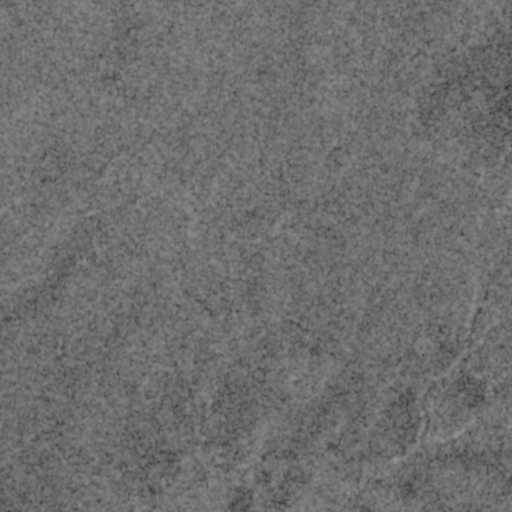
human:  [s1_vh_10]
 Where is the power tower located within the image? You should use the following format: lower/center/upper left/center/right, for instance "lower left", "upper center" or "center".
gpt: The power tower is located in the lower right of the image.
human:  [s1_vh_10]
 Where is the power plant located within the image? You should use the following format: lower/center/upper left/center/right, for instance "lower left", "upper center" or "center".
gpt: There is no power plant in the image.

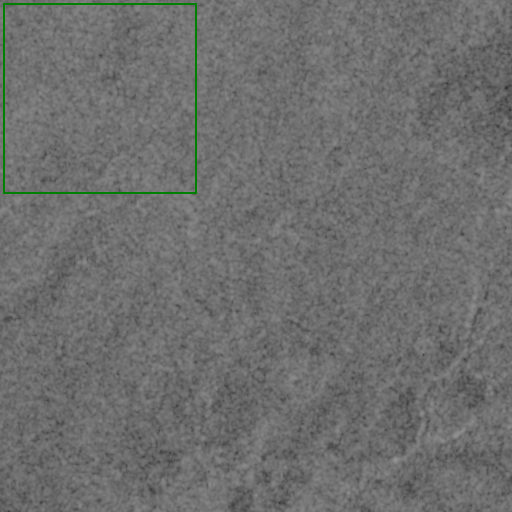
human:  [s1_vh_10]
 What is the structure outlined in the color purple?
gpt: There is no purple outline.
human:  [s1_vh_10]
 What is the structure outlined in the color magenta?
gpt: There is no structure outlined in magenta.